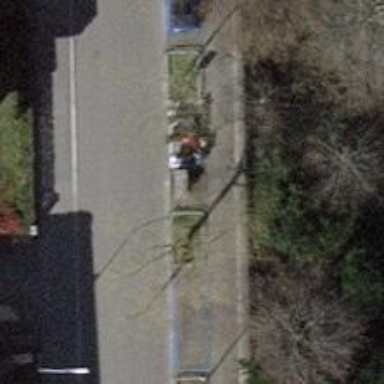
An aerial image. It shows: Motorcycle parking area.